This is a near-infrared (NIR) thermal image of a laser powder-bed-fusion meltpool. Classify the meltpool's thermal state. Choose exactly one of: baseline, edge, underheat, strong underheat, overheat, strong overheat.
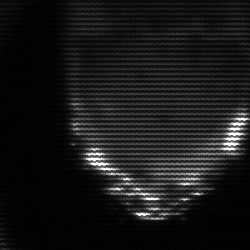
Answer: edge